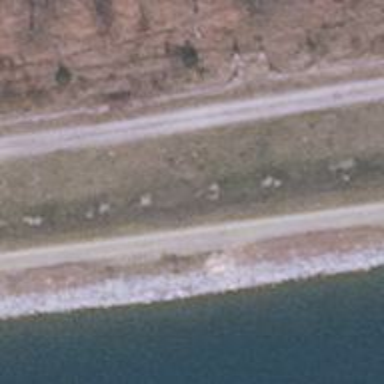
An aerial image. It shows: Track road with grade 4 embankment.